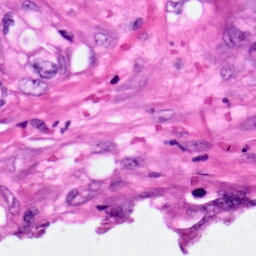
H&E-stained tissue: Pancreatic